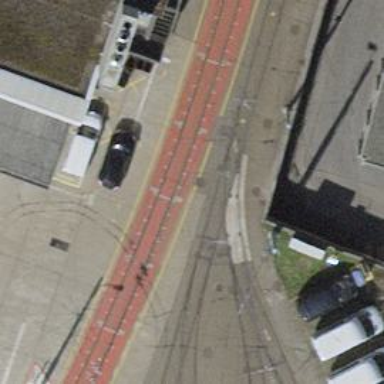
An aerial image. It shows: Tram railway with electrified contact lines passing through service yard with single track.